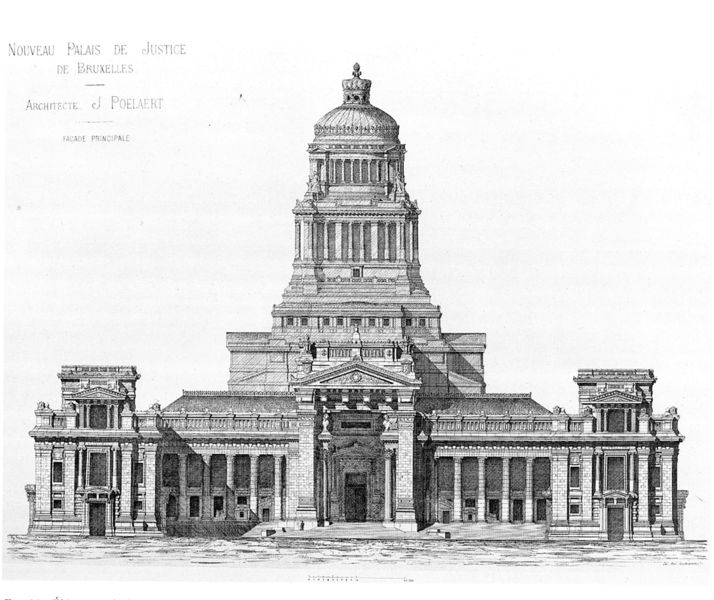
Titel: Gerichtshof Brüssel, Fensterfront Nord
Schlagwörter: stadt, laterne, säulen, architektur, turm, fassade, kuppel, treppen, palast, arkaden, vorderansicht, tympanon, kuppelbau, stiege, justizpalast, brüssel, recht, bruxelles, poelaert, hoheitsarchitektur, mittelrisalit hervorgehoben